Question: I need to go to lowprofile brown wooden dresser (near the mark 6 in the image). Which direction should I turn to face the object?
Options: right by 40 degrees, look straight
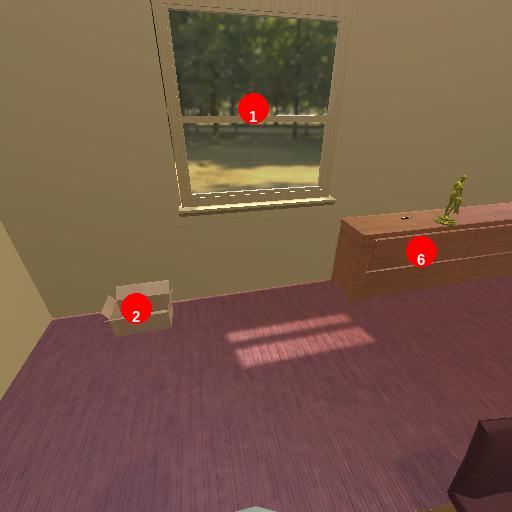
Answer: right by 40 degrees